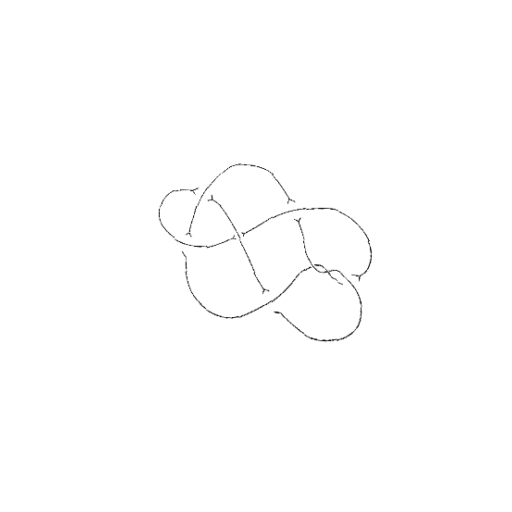
Crossing number: 8